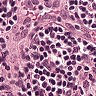
Metastatic tissue present: no